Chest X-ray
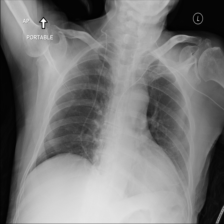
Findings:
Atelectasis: negative
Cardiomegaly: negative
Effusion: negative
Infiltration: negative
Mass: negative
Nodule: negative
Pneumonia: negative
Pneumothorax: negative
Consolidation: negative
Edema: negative
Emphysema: negative
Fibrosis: negative
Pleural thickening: negative
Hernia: negative